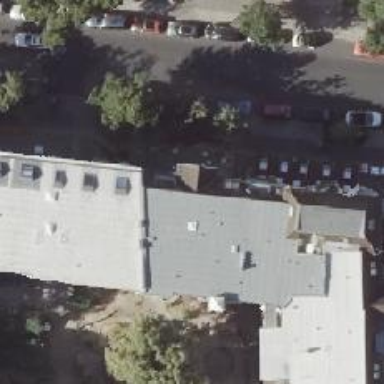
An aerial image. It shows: Cafe.